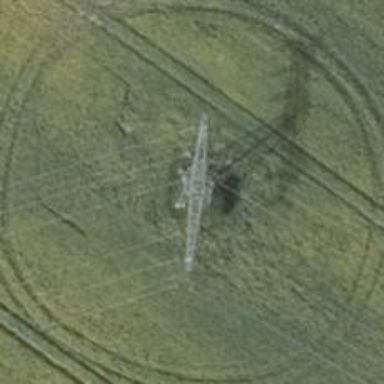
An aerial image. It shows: Power tower.